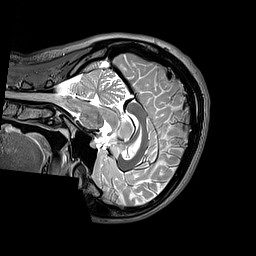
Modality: T2w
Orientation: sagittal
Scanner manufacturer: siemens
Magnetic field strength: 3 T
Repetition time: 3.2 s
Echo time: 0.406 s